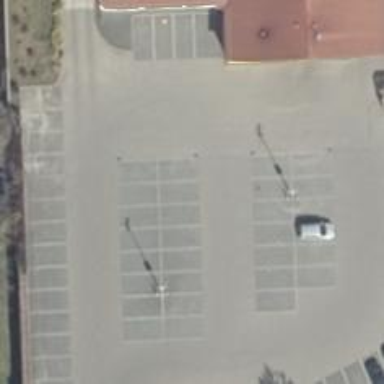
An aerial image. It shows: Concrete parking aisle as service road.